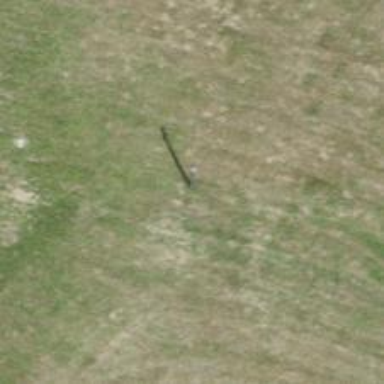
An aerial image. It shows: Utility pole as the man-made structure.